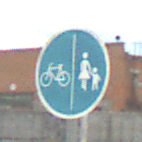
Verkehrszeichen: GetrennterRadUndGehwegRadwegLinks
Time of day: Midday
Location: Outdoor (Suburban)
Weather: PartlyCloudy
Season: Summer
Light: Natural